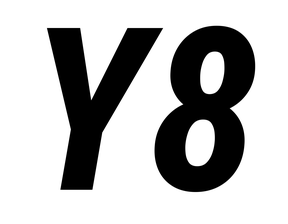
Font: Roboto-Italic_Condensed_Bold_Italic